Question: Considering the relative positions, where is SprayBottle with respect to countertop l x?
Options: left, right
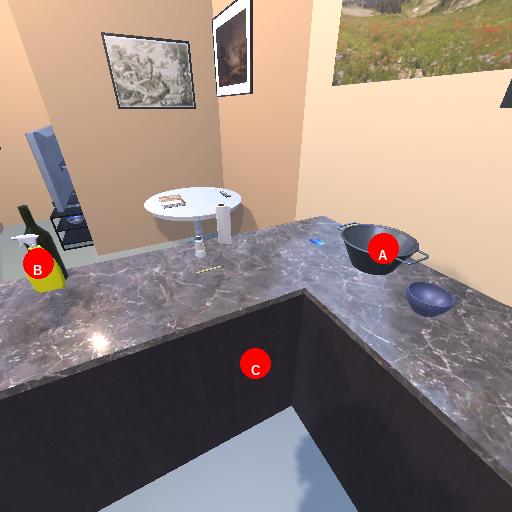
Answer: left